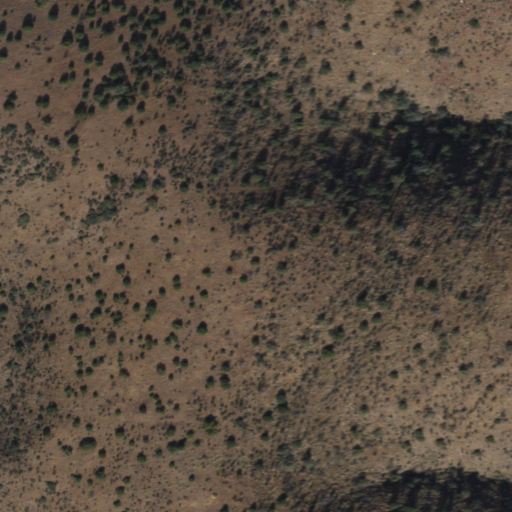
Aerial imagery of mountain in Arizona named Cold Spring Mountain containing evergreen forest and shrub